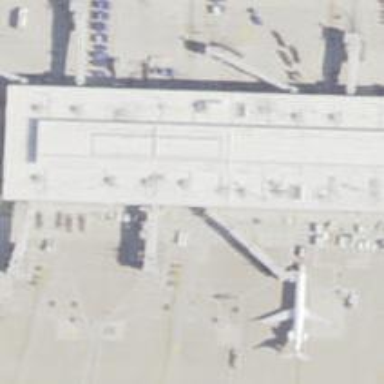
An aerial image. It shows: Airport gate.